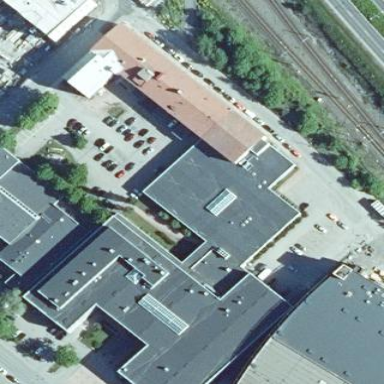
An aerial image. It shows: Building part with flat roof.